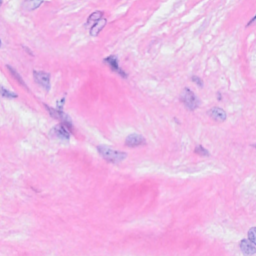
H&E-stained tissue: Breast